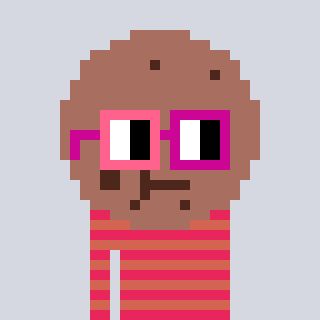
a pixel art character with square pink and red glasses, a cookie-shaped head and a peachy-colored body on a cool background